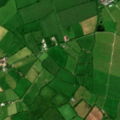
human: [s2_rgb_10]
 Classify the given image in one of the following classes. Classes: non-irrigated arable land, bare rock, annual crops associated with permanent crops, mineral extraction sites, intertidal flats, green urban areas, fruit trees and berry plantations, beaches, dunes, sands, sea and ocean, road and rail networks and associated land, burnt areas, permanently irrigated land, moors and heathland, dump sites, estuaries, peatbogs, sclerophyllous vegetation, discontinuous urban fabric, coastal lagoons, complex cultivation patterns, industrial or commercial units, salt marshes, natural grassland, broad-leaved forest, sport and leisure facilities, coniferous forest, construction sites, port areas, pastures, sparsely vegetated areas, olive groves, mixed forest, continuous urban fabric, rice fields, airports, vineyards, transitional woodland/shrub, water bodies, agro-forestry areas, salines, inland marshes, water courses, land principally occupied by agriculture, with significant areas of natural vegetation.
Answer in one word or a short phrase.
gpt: non-irrigated arable land, pastures